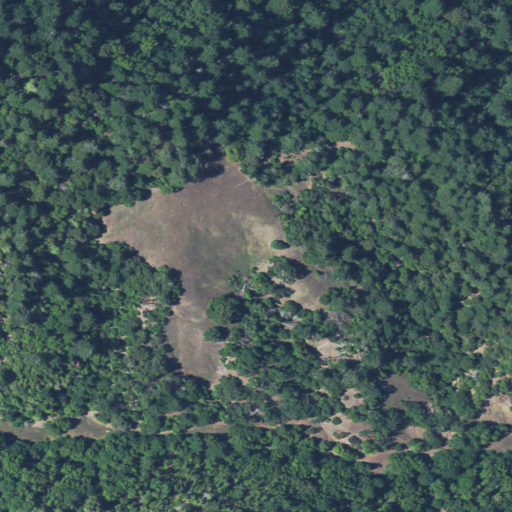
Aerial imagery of plain(s) in California named Horse Opening containing evergreen forest, shrub, mixed forest, and grassland